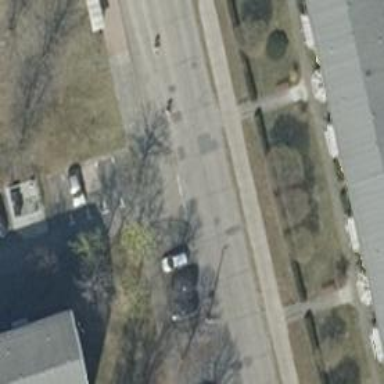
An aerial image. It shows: Living street.